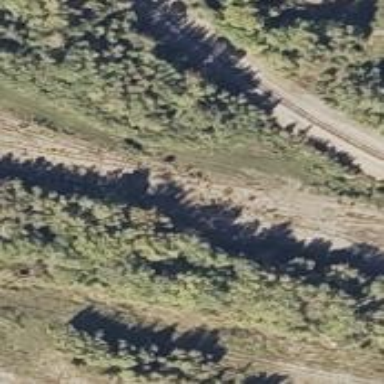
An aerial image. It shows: Disused railway.